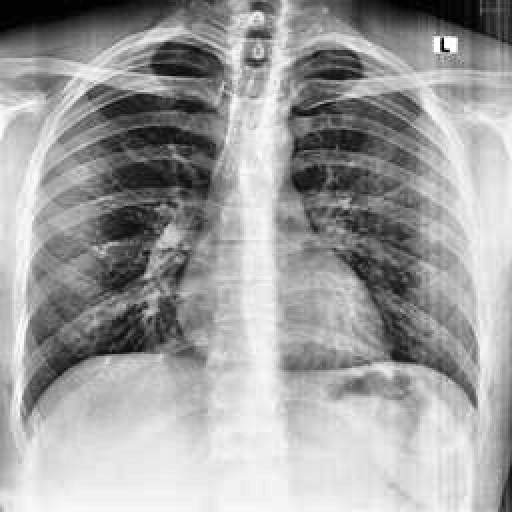
Finding: NORMAL